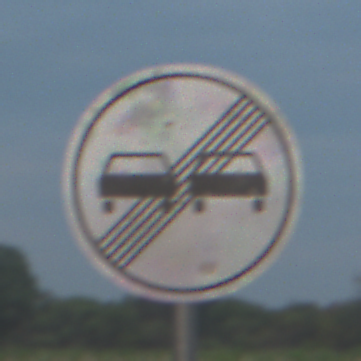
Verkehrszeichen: EndeUeberholverbot
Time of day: SunriseSunset
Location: Outdoor (Nature)
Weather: PartlyCloudy
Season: NotSpecified
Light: Natural